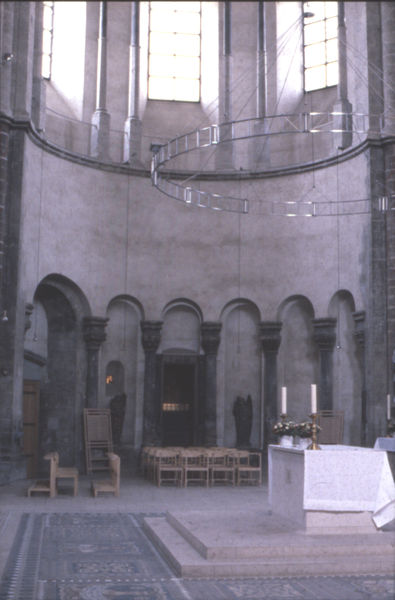
Titel: Groß St. Martin in Köln
Standort: Köln, Groß St. Martin (EU - D - NRW)
Schlagwörter: weiß, blumen, fenster, holz, lampe, licht, lichter, stuhl, stühle, säule, säulen, tür, gebäude, teppich, tischdecke, kirche, boden, innen, rund, sitze, bogen, mauer, kuppel, detail, kerze, kerzen, kronleuchter, leuchter, stufe, stufen, unscharf, foto, bögen, eingang, gewölbe, mosaik, altar, bänke, rom, skulpturen, zentral, romanik, chor, kapelle, auer, aachen, tiuschdekce, licher, altarinsel